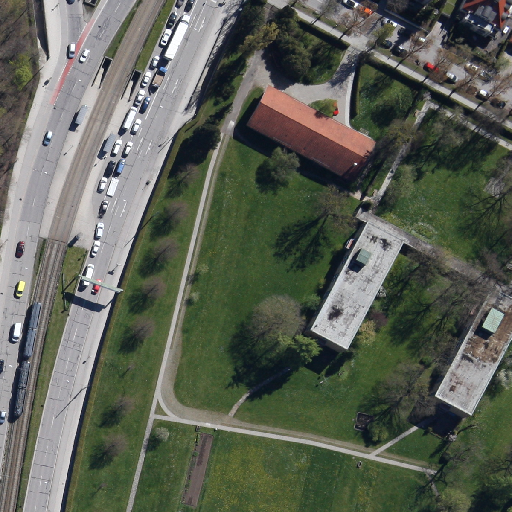
Referring expression: vehicle